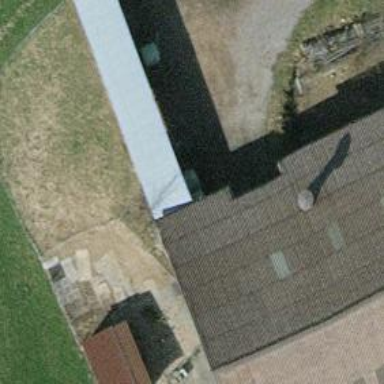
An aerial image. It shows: View of roof of building.